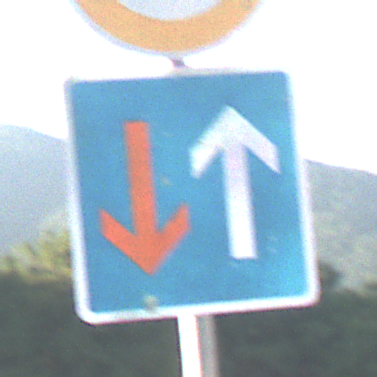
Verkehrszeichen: VorrangVorGegenverkehr
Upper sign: Geschwindigkeit60
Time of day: SunriseSunset
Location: Outdoor (Nature)
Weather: Clear
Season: NotSpecified
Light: Natural